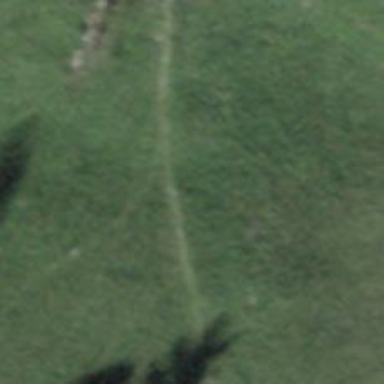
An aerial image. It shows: Path.